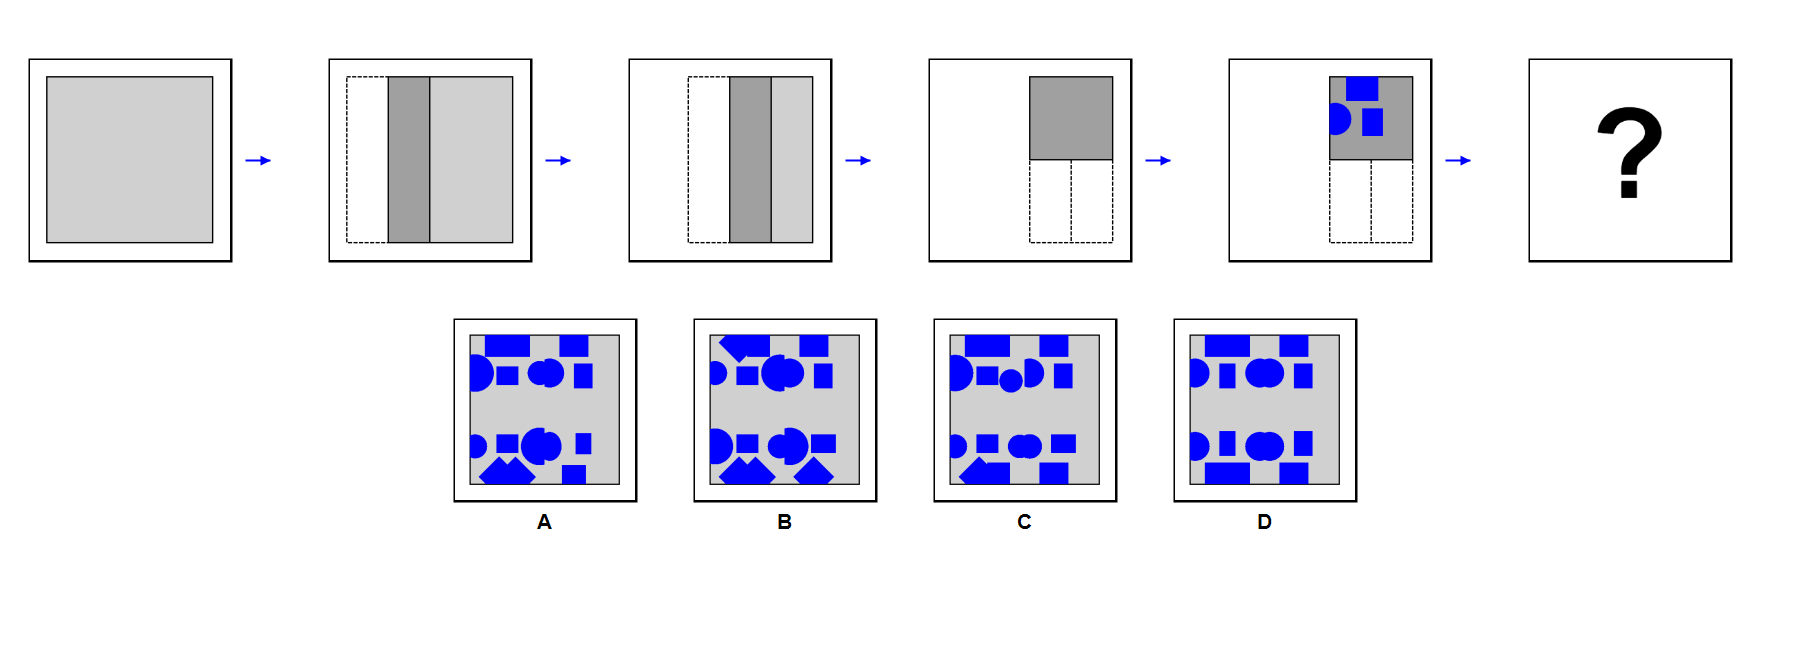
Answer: D